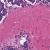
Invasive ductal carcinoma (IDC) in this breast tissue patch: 1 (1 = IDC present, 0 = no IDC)